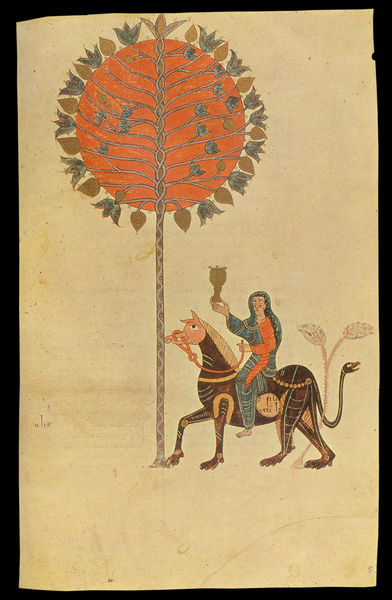
Titel: Beatus von Liébana Apokalypsenkommentar
Institution: Girona, Archiv der Kathedrale
Schlagwörter: baum, blau, blätter, mann, äste, blume, braun, glas, orange, blüten, rot, tier, einsamkeit, stamm, sonne, kelch, blatt, person, kreis, pferd, reiter, rund, früchte, vase, reiten, schwanz, zügel, füße, papier, naiv, gefäß, buch, orient, religion, schlange, ritter, pergament, braum, fabel, fabelwesen, wikinger, suche, tabernakel, pilgern, keltisch, missionar, buchillustration, buchmalerei, tierstil, lebensbaum, messionar, marerei, aniv, #reise